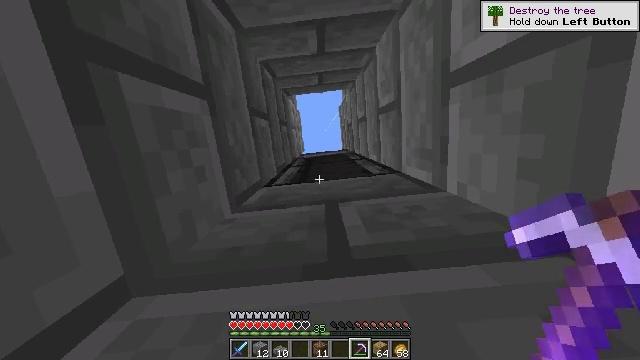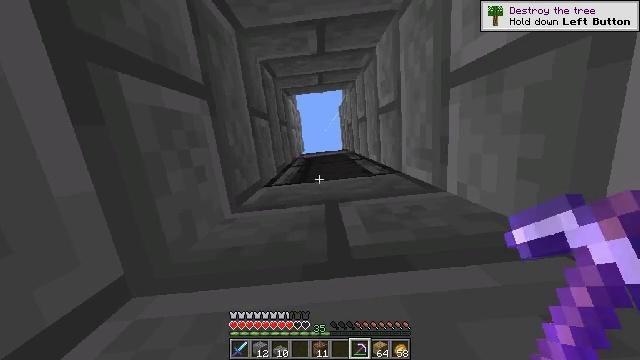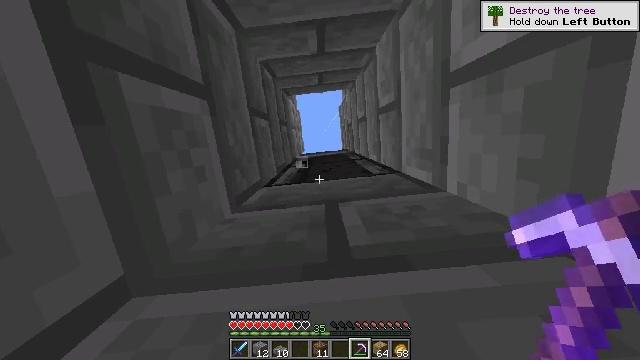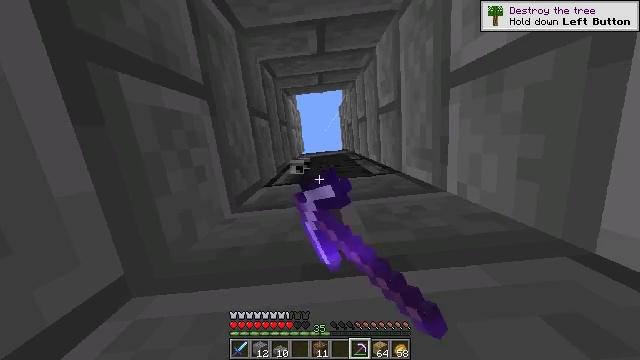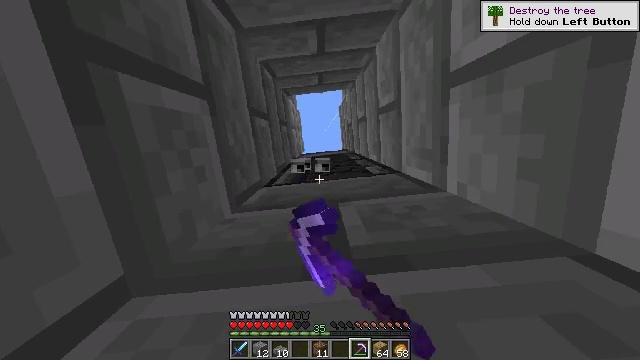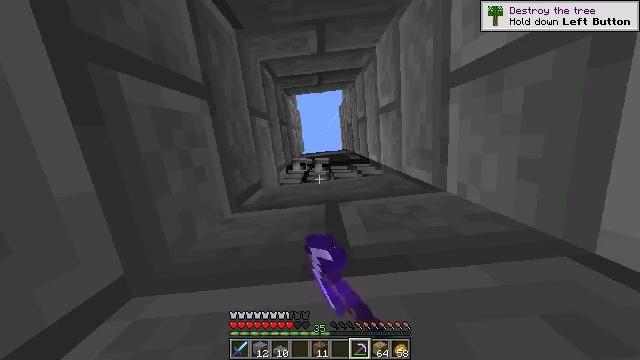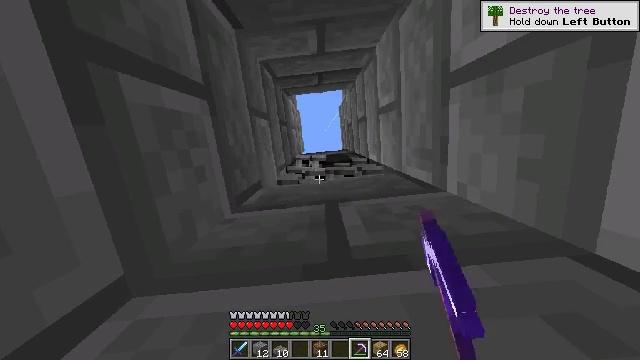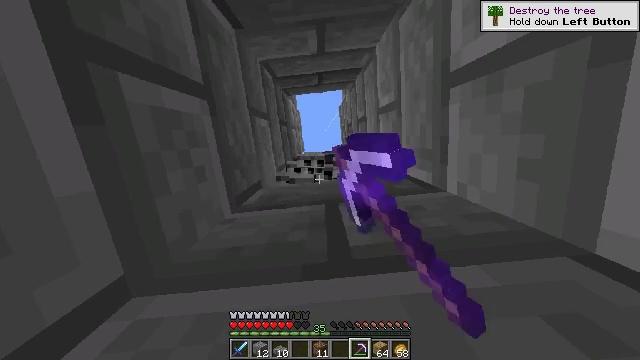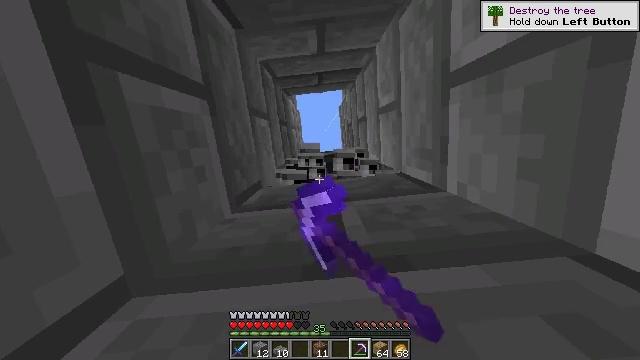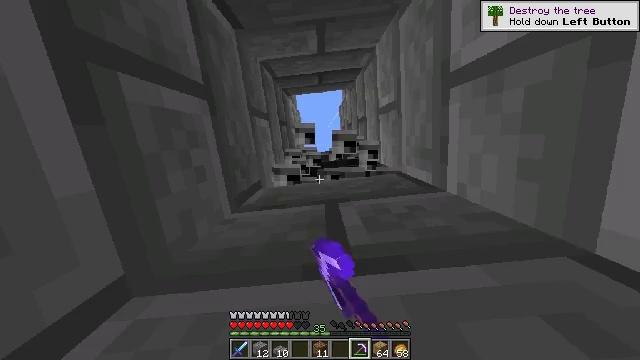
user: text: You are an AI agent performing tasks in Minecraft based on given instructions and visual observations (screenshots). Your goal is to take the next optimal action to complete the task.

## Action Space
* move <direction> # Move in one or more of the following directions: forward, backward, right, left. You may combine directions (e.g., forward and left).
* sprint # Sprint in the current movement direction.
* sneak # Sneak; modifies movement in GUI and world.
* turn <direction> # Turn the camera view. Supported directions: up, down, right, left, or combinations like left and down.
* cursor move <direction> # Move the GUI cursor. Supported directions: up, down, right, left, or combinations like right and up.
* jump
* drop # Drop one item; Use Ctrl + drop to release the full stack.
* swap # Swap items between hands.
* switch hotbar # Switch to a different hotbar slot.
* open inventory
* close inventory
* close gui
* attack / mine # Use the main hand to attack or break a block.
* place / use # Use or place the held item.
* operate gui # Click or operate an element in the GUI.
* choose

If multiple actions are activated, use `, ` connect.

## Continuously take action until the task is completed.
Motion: motion action
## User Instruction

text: Get observer for redstone contraptions.
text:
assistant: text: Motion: no_op
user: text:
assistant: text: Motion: attack / mine
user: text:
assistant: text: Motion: attack / mine
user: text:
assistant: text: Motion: attack / mine
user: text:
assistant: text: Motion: attack / mine
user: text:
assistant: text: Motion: attack / mine
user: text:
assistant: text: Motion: attack / mine
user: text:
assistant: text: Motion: no_op
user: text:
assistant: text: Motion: no_op
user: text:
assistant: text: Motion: no_op